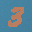
Label: 3